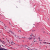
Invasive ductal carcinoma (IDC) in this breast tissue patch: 0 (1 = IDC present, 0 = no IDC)